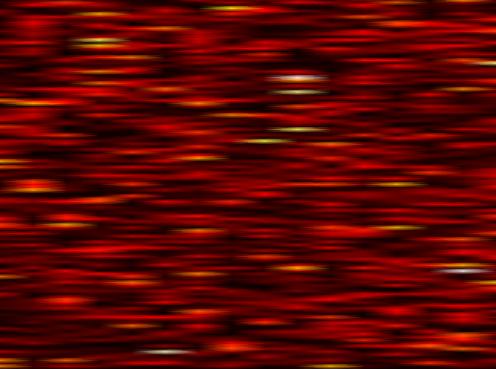
Label: OFDM